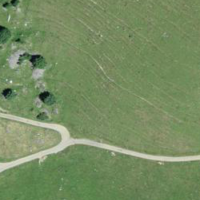
EUNIS habitat code: 23
Species observed at this site:
Orchis mascula